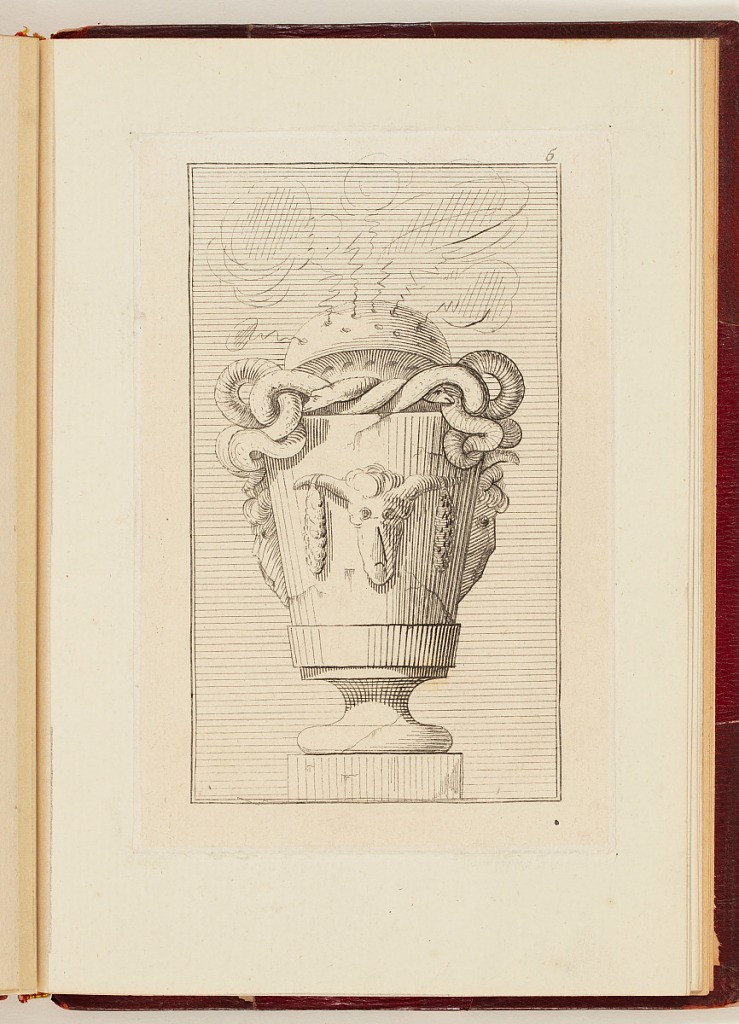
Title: Vase Design
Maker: Charles Dupuis, French, active 1760 – 1791
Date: ca. 1763
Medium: Etching on paper
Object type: Print
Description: Design for an incense burner in the form of a lidded vase decorated with intertwined snakes, and bucrania (ox skulls). The plate is numbered.